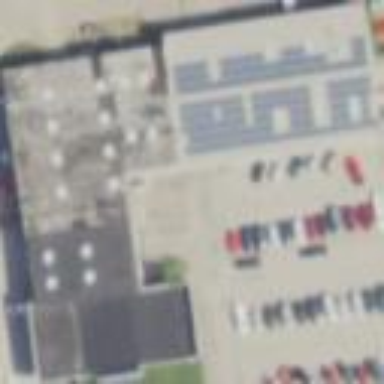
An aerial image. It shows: Building that houses car shop.